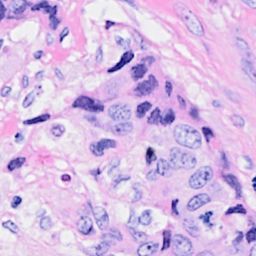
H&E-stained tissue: Breast